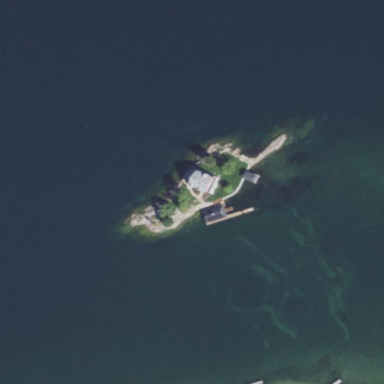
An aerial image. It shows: Islet.